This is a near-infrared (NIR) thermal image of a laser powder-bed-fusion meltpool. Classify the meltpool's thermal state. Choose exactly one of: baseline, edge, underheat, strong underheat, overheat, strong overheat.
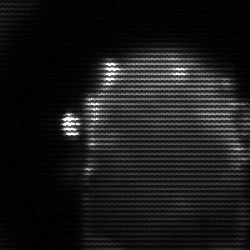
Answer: baseline